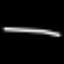
Label: line